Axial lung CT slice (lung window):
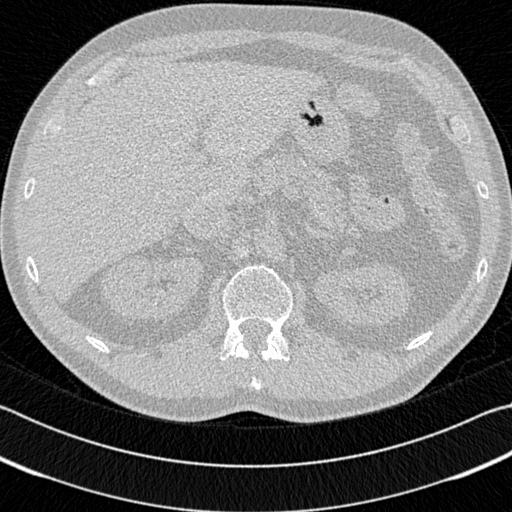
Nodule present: no